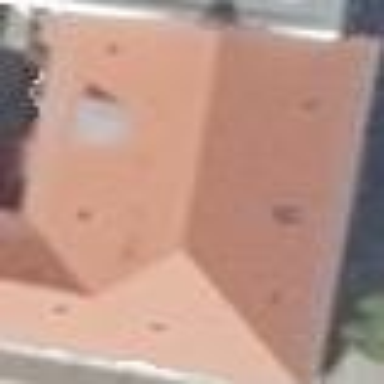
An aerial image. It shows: Historic residential building with red roof made of roof tiles. The roof has side-hipped shape.